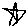
Label: star